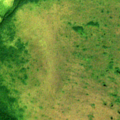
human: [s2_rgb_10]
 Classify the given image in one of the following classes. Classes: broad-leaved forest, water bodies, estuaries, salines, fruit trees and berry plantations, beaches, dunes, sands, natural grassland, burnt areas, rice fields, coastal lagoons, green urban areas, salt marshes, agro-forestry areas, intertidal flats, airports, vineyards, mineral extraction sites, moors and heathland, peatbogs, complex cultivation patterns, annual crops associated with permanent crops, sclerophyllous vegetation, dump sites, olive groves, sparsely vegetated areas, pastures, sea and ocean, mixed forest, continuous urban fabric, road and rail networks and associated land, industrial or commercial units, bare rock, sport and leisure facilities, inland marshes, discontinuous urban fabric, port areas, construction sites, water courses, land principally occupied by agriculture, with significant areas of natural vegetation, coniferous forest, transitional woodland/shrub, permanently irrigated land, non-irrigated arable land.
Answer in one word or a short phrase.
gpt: broad-leaved forest, peatbogs